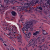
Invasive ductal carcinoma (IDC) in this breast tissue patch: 1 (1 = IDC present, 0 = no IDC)